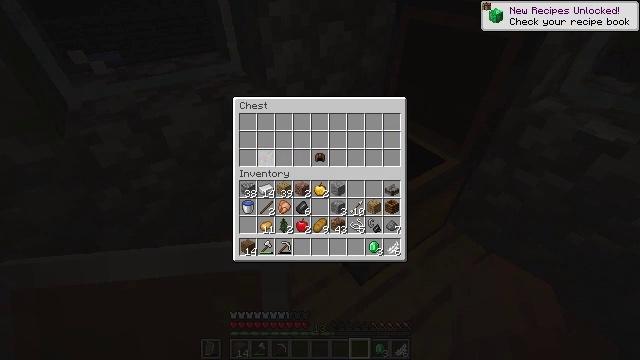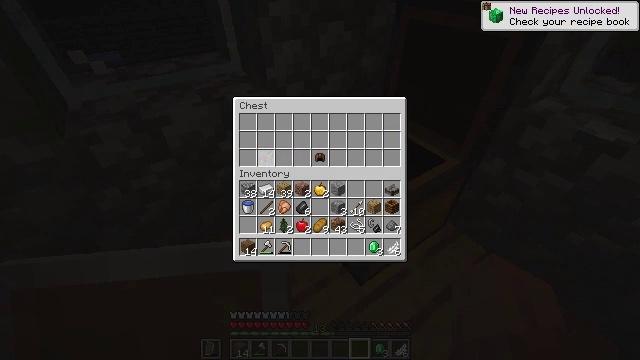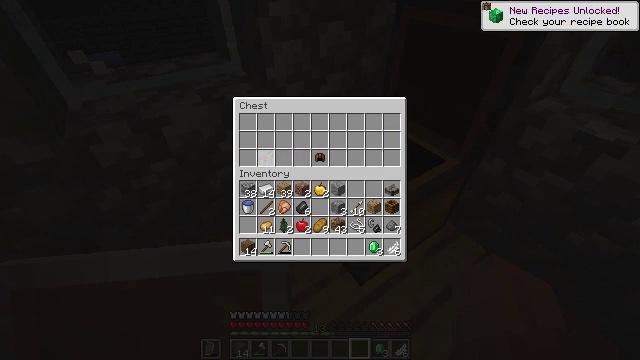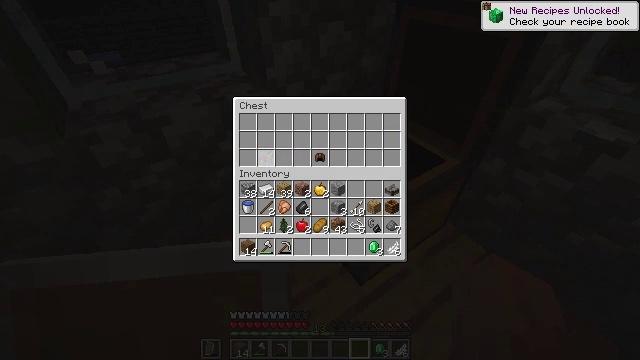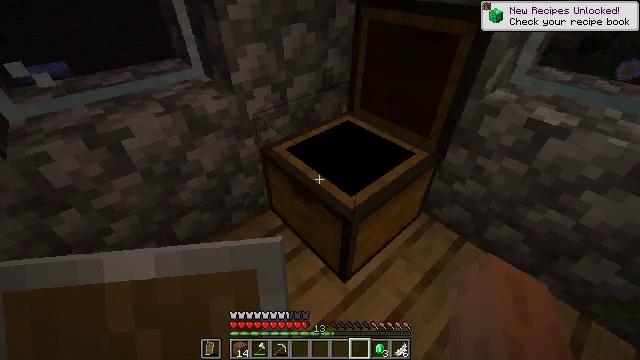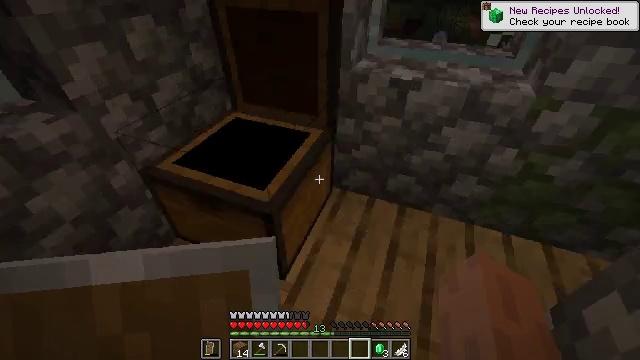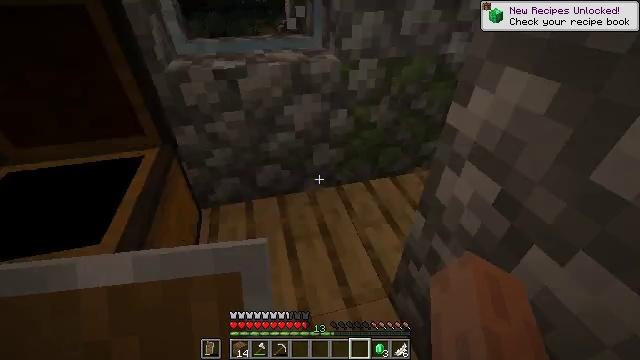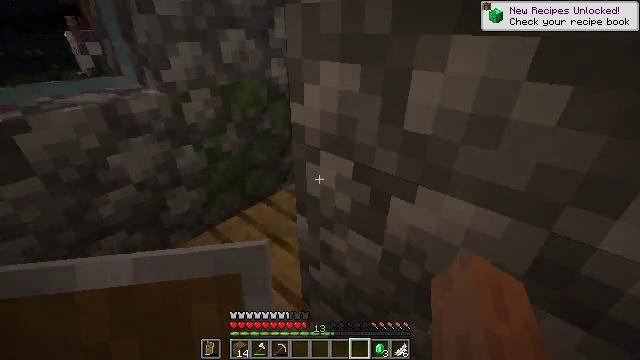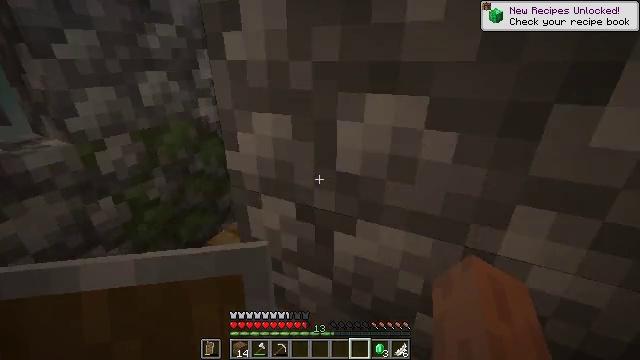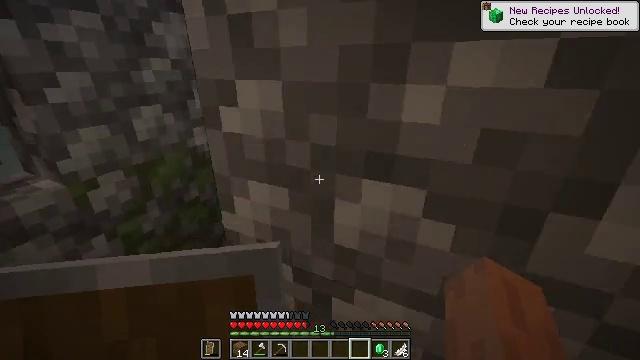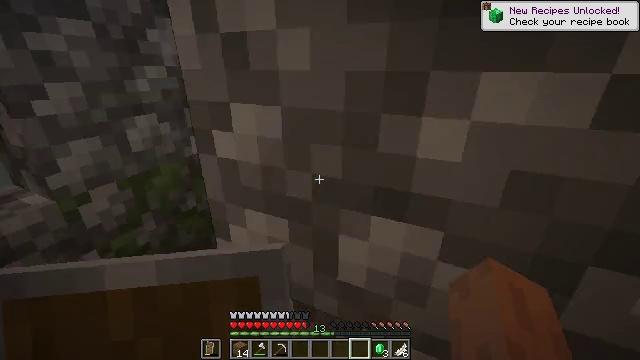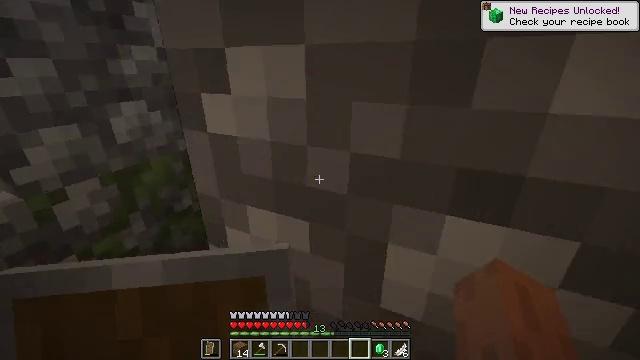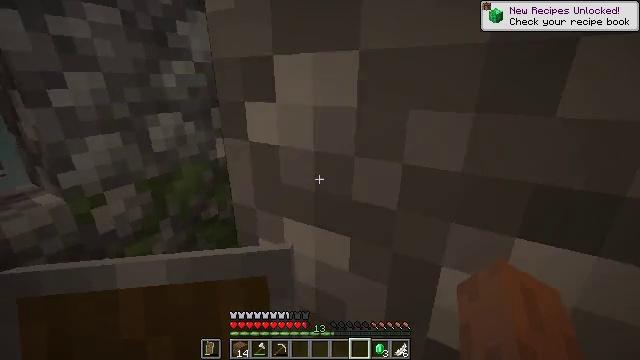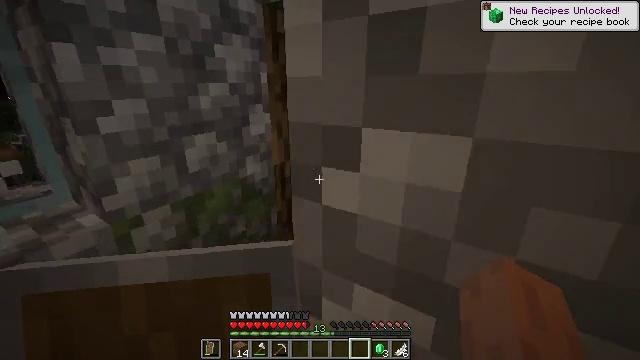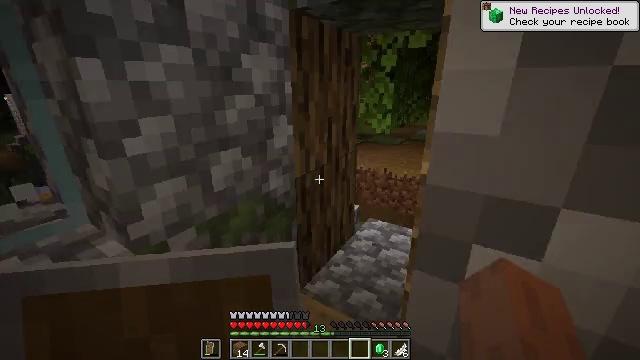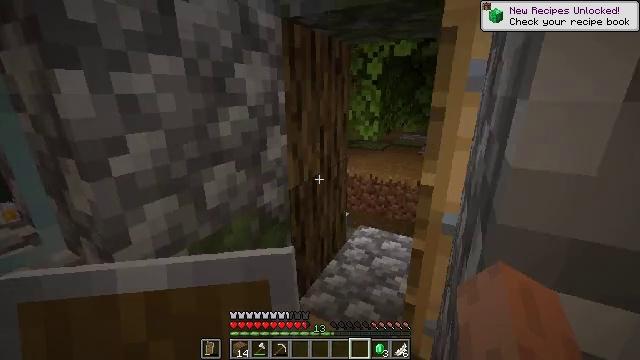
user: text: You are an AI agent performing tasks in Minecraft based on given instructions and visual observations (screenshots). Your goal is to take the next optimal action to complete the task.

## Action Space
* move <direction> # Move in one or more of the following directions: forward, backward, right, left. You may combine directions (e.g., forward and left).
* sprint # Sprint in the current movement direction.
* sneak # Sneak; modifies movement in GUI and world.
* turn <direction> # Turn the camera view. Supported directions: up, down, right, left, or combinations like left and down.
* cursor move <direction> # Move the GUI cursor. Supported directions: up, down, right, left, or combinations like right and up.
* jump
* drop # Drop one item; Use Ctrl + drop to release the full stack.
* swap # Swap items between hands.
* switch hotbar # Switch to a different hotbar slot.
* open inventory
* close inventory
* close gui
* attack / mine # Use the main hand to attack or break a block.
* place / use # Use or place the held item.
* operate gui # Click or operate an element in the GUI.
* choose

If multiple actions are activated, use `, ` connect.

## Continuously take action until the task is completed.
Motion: motion action
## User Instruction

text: Attack the brewing stand to gather it.
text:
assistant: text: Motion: sneak, operate gui
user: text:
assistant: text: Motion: sneak
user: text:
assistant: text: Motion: sneak
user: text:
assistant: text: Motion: sneak, cursor move right
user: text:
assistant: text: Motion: sneak, turn right, close gui
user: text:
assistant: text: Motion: sneak, turn right and up
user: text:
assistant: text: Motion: turn right and up
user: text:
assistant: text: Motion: turn right and up
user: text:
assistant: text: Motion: move forward, turn right and up
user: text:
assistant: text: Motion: move forward
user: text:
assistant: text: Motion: move forward
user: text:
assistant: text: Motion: move forward, turn left and up
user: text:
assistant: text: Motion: move forward, turn left
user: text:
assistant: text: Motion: move forward and move left
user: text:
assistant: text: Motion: move forward and move left, turn right and up
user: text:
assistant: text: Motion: move forward and move left, turn right
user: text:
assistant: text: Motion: move forward and move left, turn right
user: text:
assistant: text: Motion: move forward and move left, turn right
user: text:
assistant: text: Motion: move forward and move left, turn right
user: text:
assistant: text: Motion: move forward
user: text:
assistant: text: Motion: move forward
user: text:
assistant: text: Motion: move forward
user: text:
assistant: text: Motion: move forward, turn right
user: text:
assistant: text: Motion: move forward, turn right
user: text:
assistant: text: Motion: move forward, sprint
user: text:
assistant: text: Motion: move forward, sprint
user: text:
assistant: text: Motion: move forward, sprint
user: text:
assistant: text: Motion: move forward, sprint
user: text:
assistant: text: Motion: move forward, sprint
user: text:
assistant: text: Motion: move forward, sprint